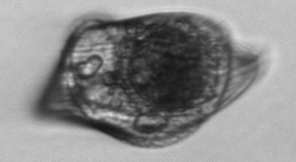
Label: Gyrodinium